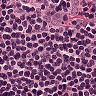
Metastatic tissue present: no